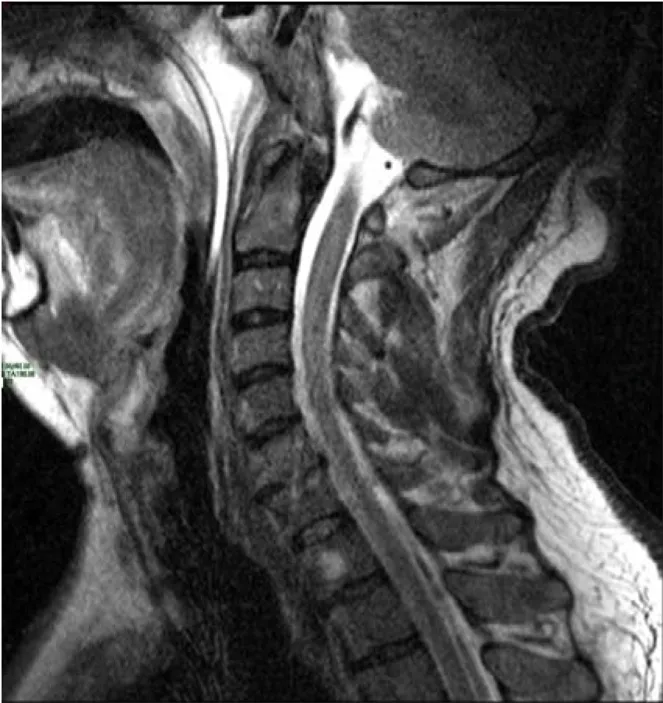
MRI cervical spine revealed no abnormalities in the spinal cord.
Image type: radiology (mri)